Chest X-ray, PA view. Patient: 20 years old, sex M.
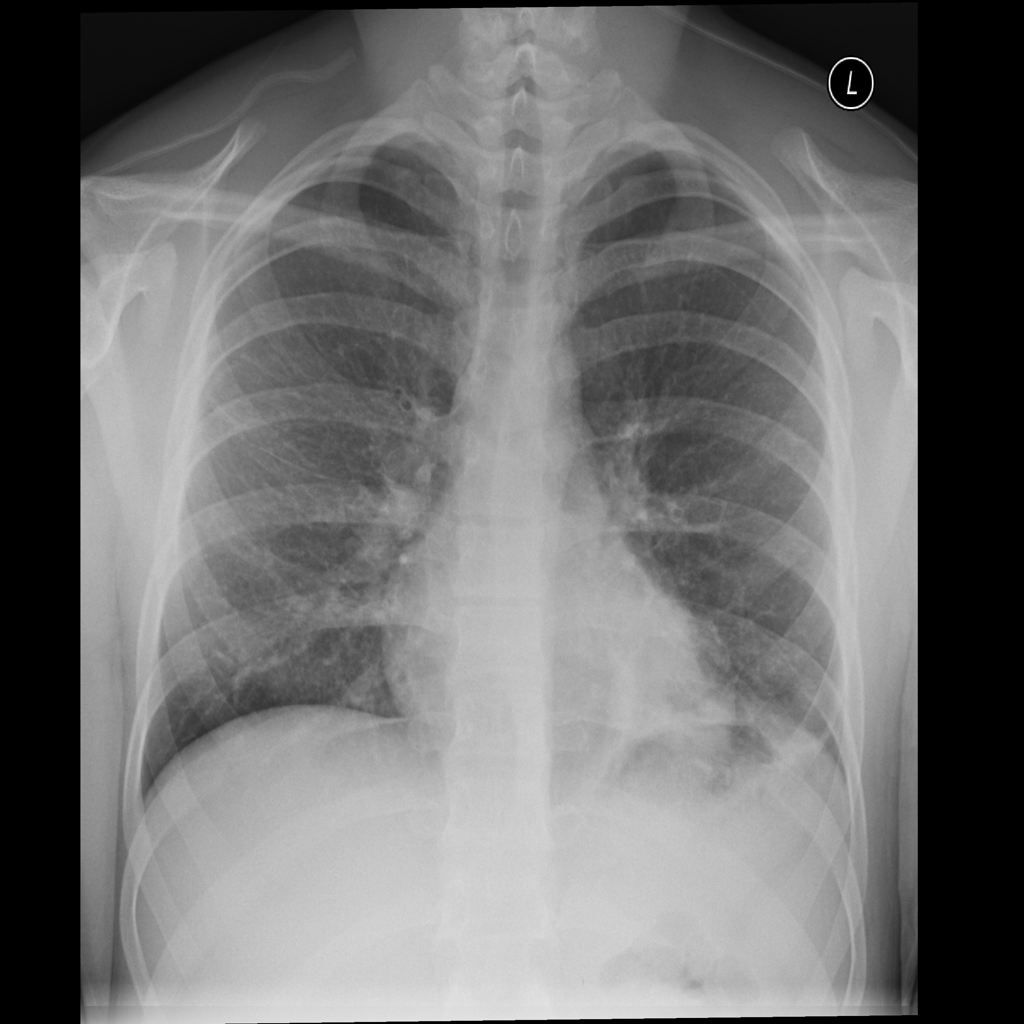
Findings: Consolidation, Infiltration